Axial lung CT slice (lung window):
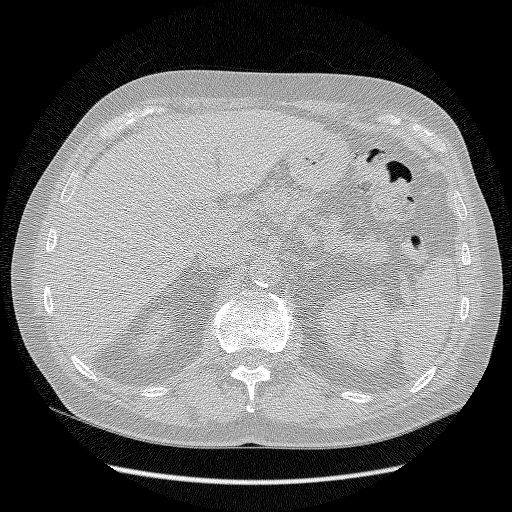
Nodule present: no